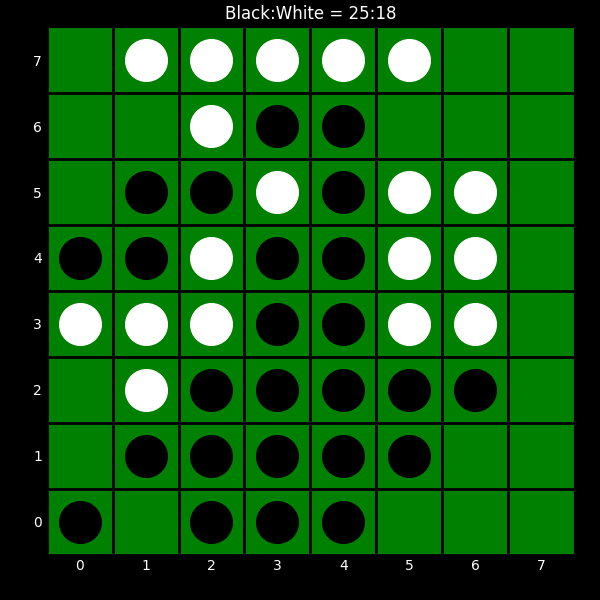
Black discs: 25
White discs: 18